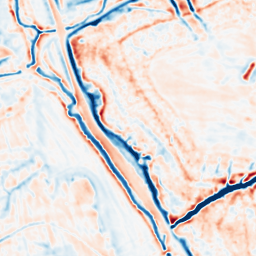
Category: multiscale
Decomposition family: dog_multiscale
Decomposition parameters: sigma_ratio: 1.4
n_scales: 4
base_sigma: 1
Upsampling method: bicubic
Upsampling parameters: scale: 8
Upsampling scale: 8